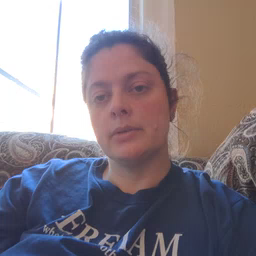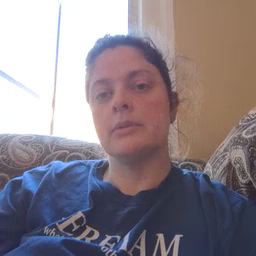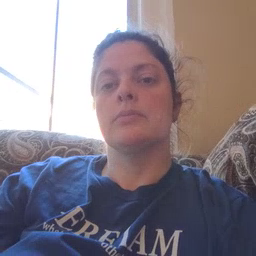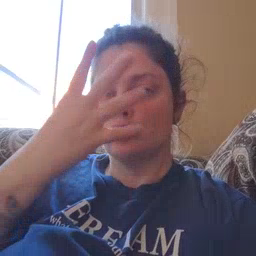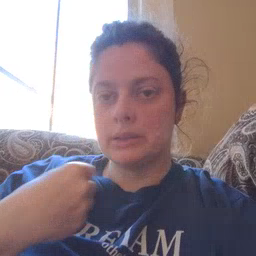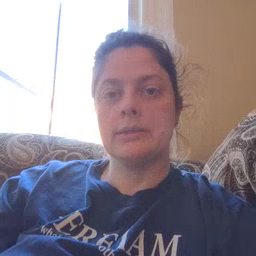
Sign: pretty